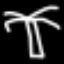
Label: palm tree